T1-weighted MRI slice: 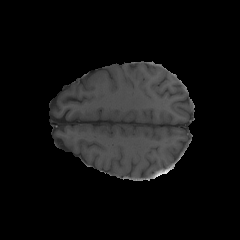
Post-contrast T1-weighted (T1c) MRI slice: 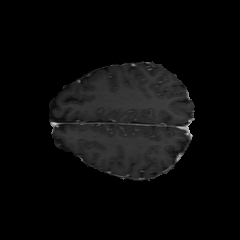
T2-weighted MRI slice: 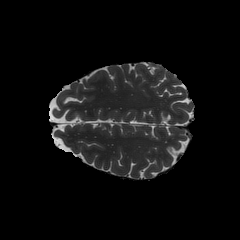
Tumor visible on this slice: no